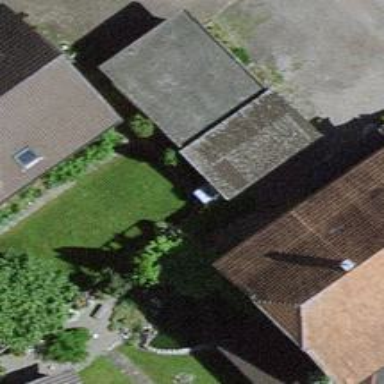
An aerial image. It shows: Garage.